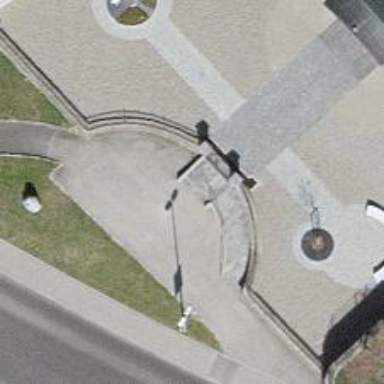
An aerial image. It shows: Road with steps.